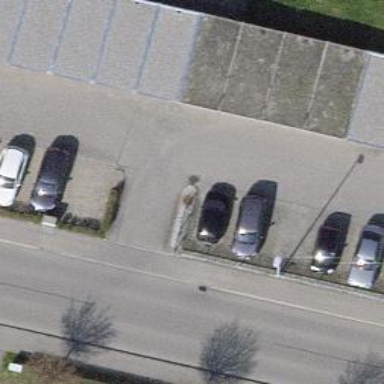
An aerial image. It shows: Road serving as parking aisle.